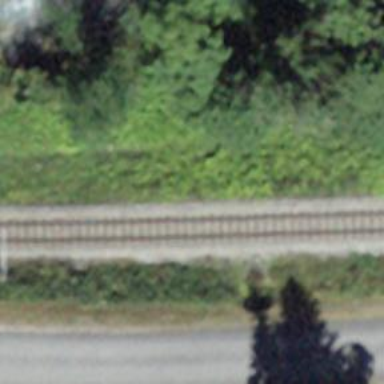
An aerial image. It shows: Narrow-gauge railway track with one electrified contact line.